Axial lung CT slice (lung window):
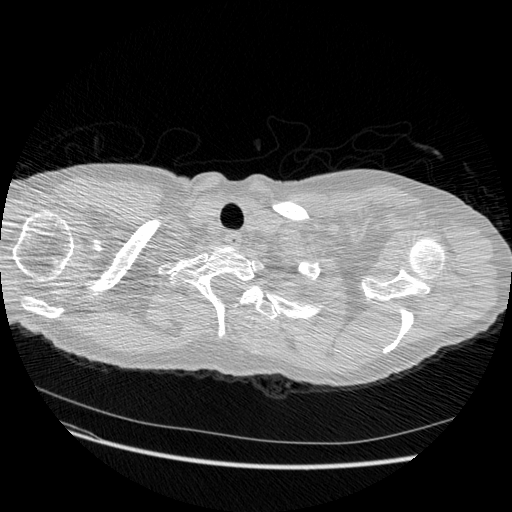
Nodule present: no